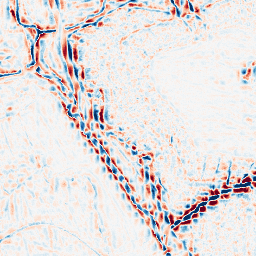
Category: wavelet
Decomposition family: wavelet_dwt
Decomposition parameters: wavelet: sym4
level: 3
Upsampling method: quintic
Upsampling parameters: scale: 4
Upsampling scale: 4